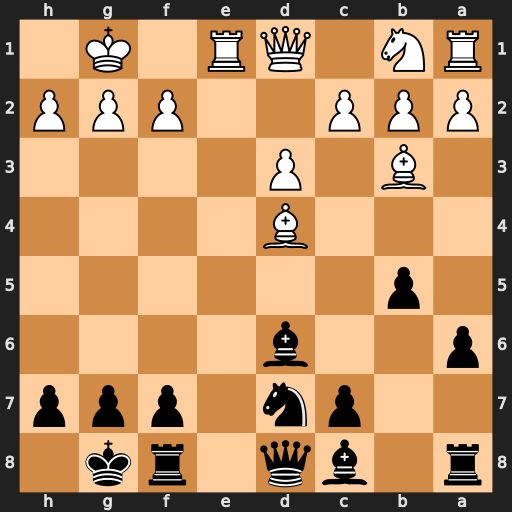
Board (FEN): r1bq1rk1/2pn1ppp/p2b4/1p6/3B4/1B1P4/PPP2PPP/RN1QR1K1
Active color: b
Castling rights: -
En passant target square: -
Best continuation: Qh4